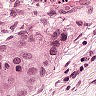
Metastatic tissue present: yes